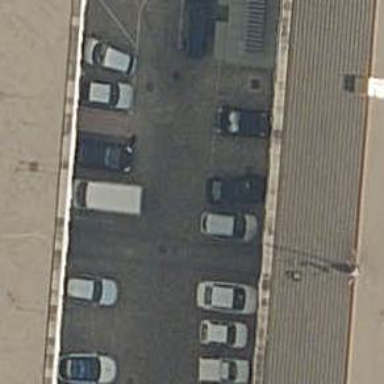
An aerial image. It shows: Road serving as parking aisle.